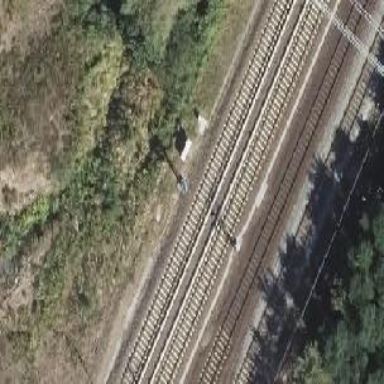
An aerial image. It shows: Railway signal.